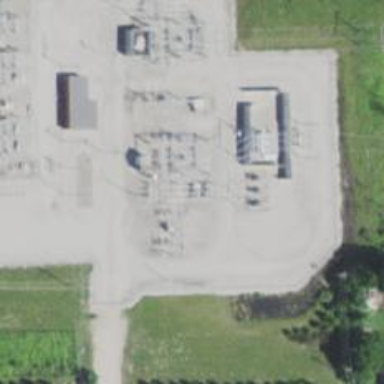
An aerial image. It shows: Switch for power supply.